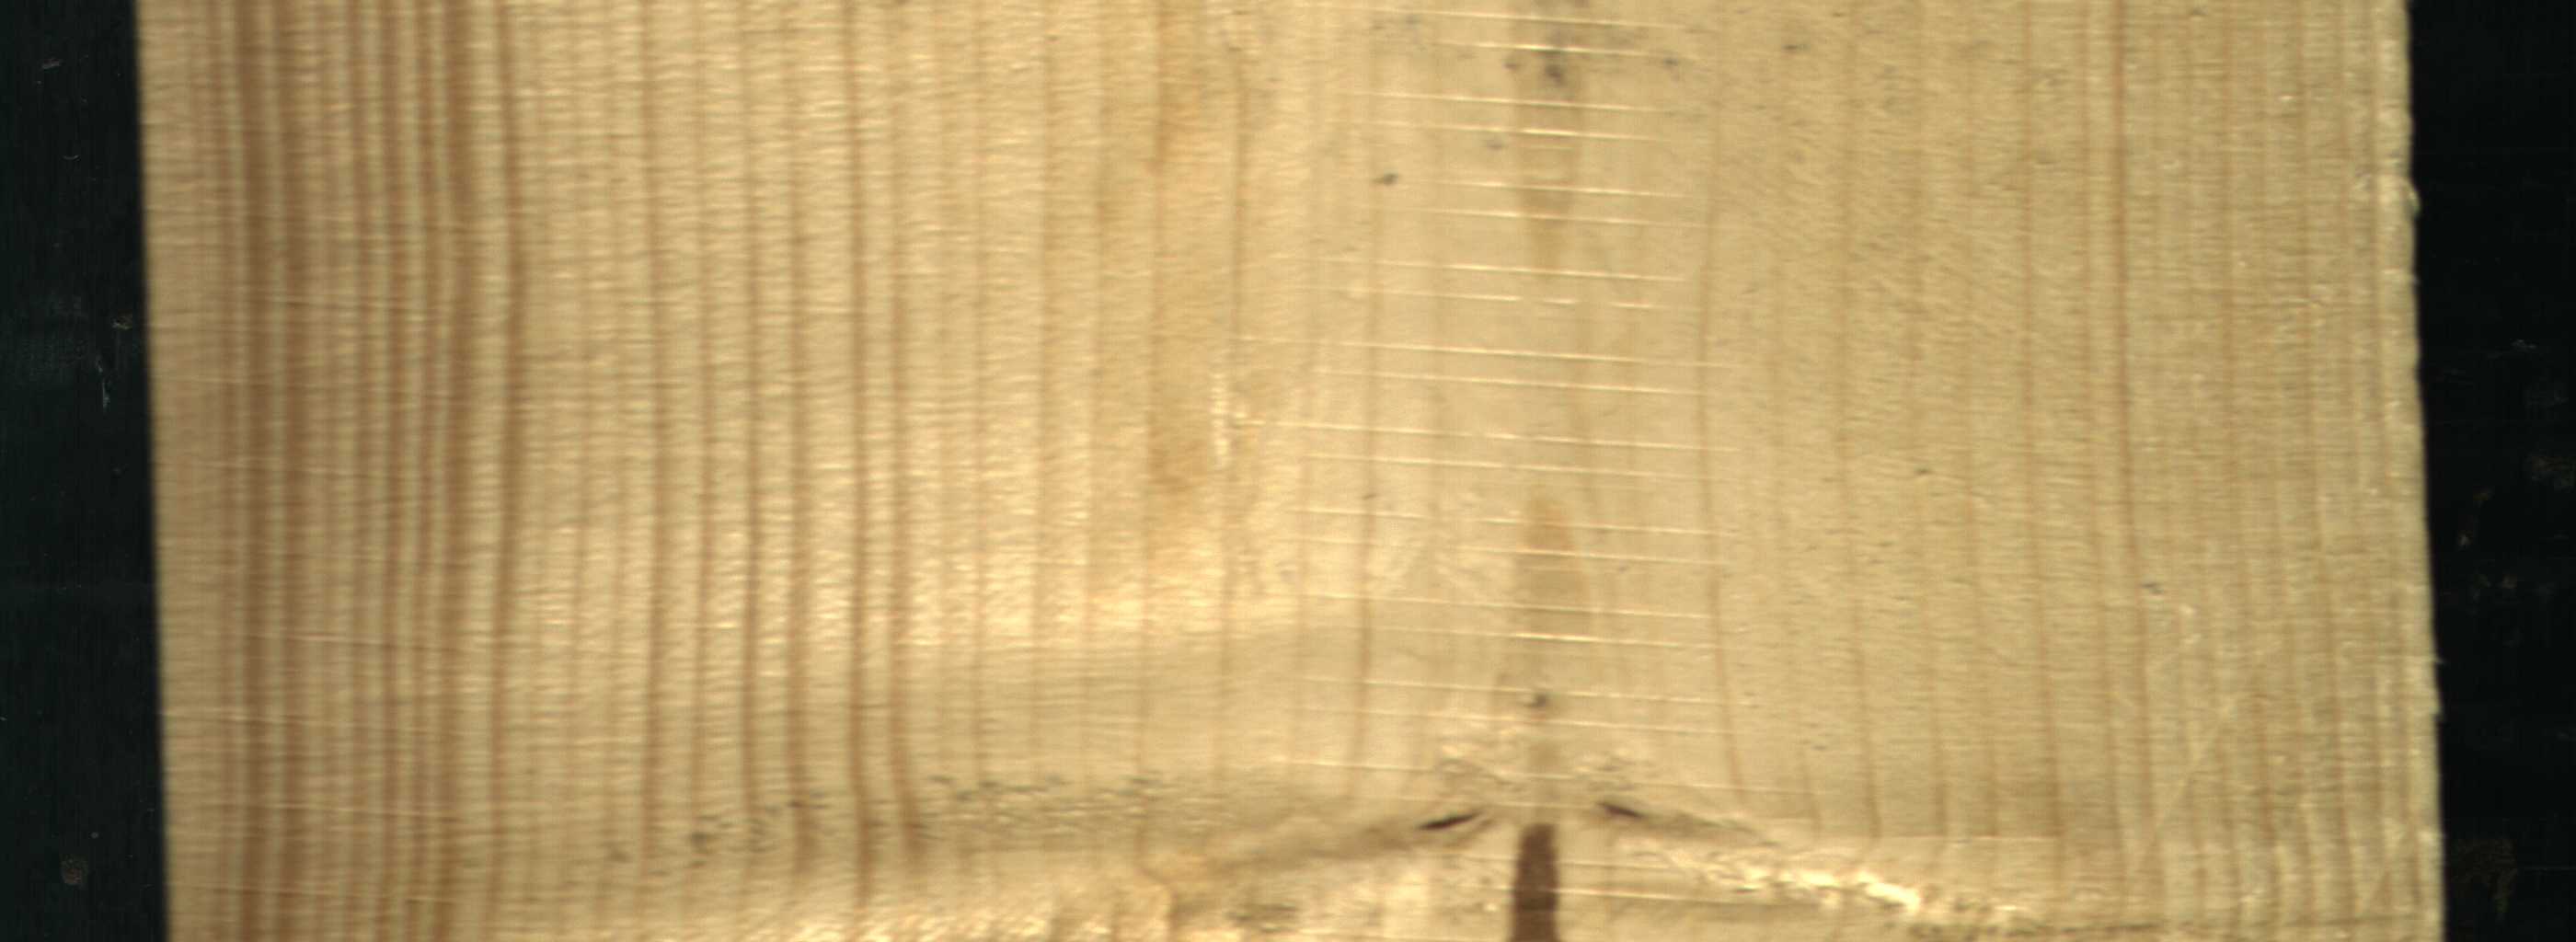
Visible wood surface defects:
Marrow
Dead_Knot